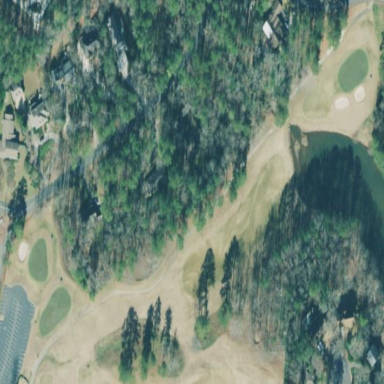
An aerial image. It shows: Rough area in golf course.